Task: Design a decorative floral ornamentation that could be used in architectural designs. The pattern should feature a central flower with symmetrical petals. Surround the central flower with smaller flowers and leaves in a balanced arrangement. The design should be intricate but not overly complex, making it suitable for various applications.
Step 144:
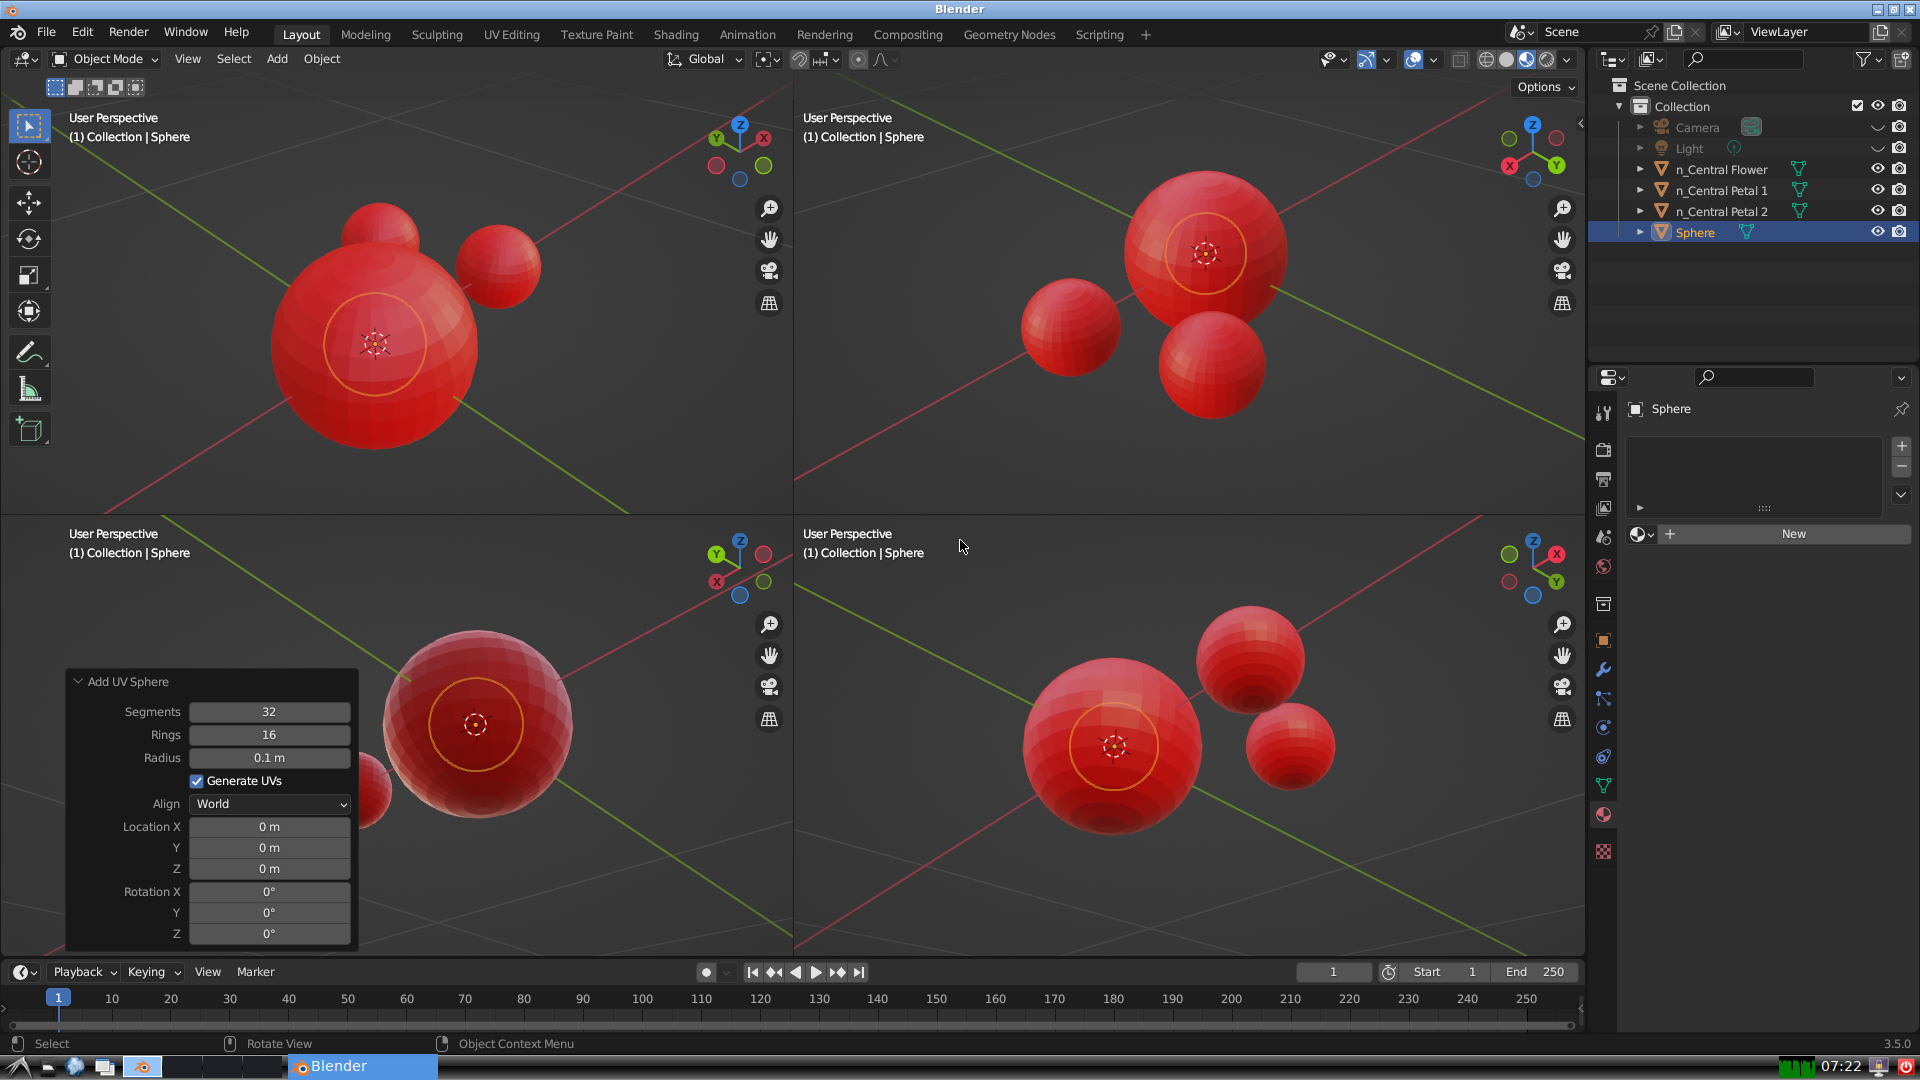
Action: {"mouse_move": [270, 827]}